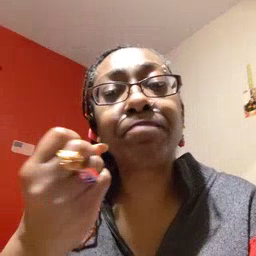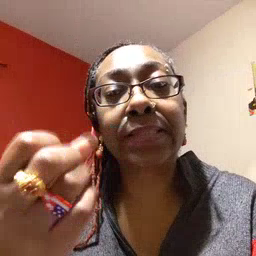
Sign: many